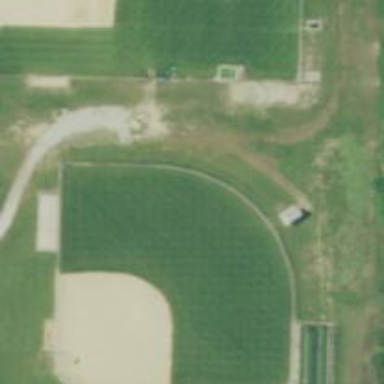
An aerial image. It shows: Baseball pitch for leisure and sports activities.